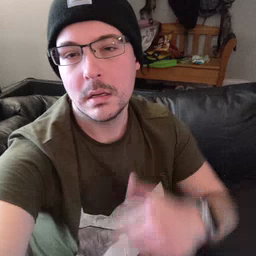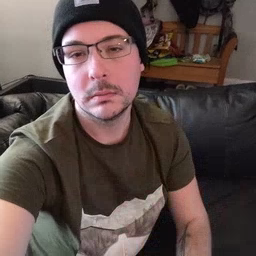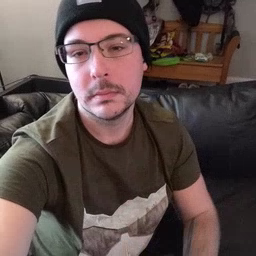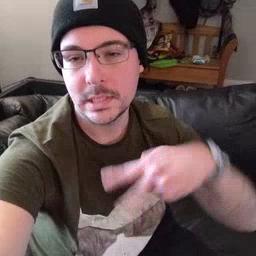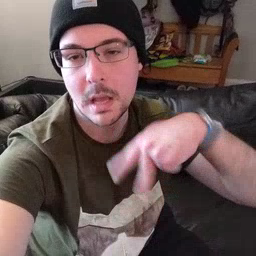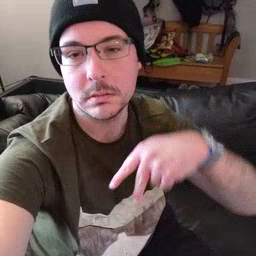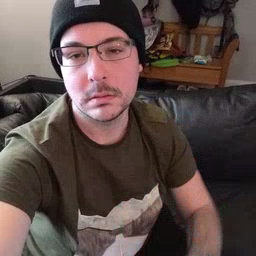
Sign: dance